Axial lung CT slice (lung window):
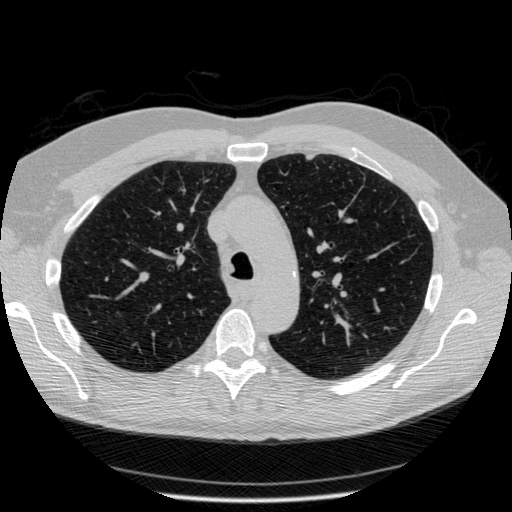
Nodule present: no